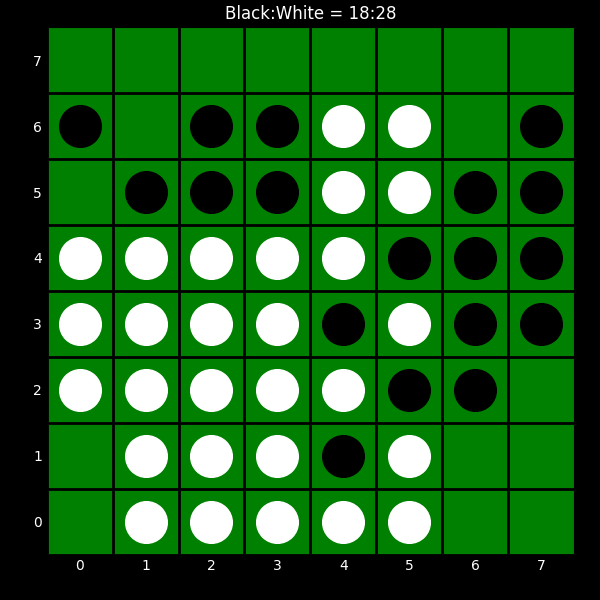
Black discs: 18
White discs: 28